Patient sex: M
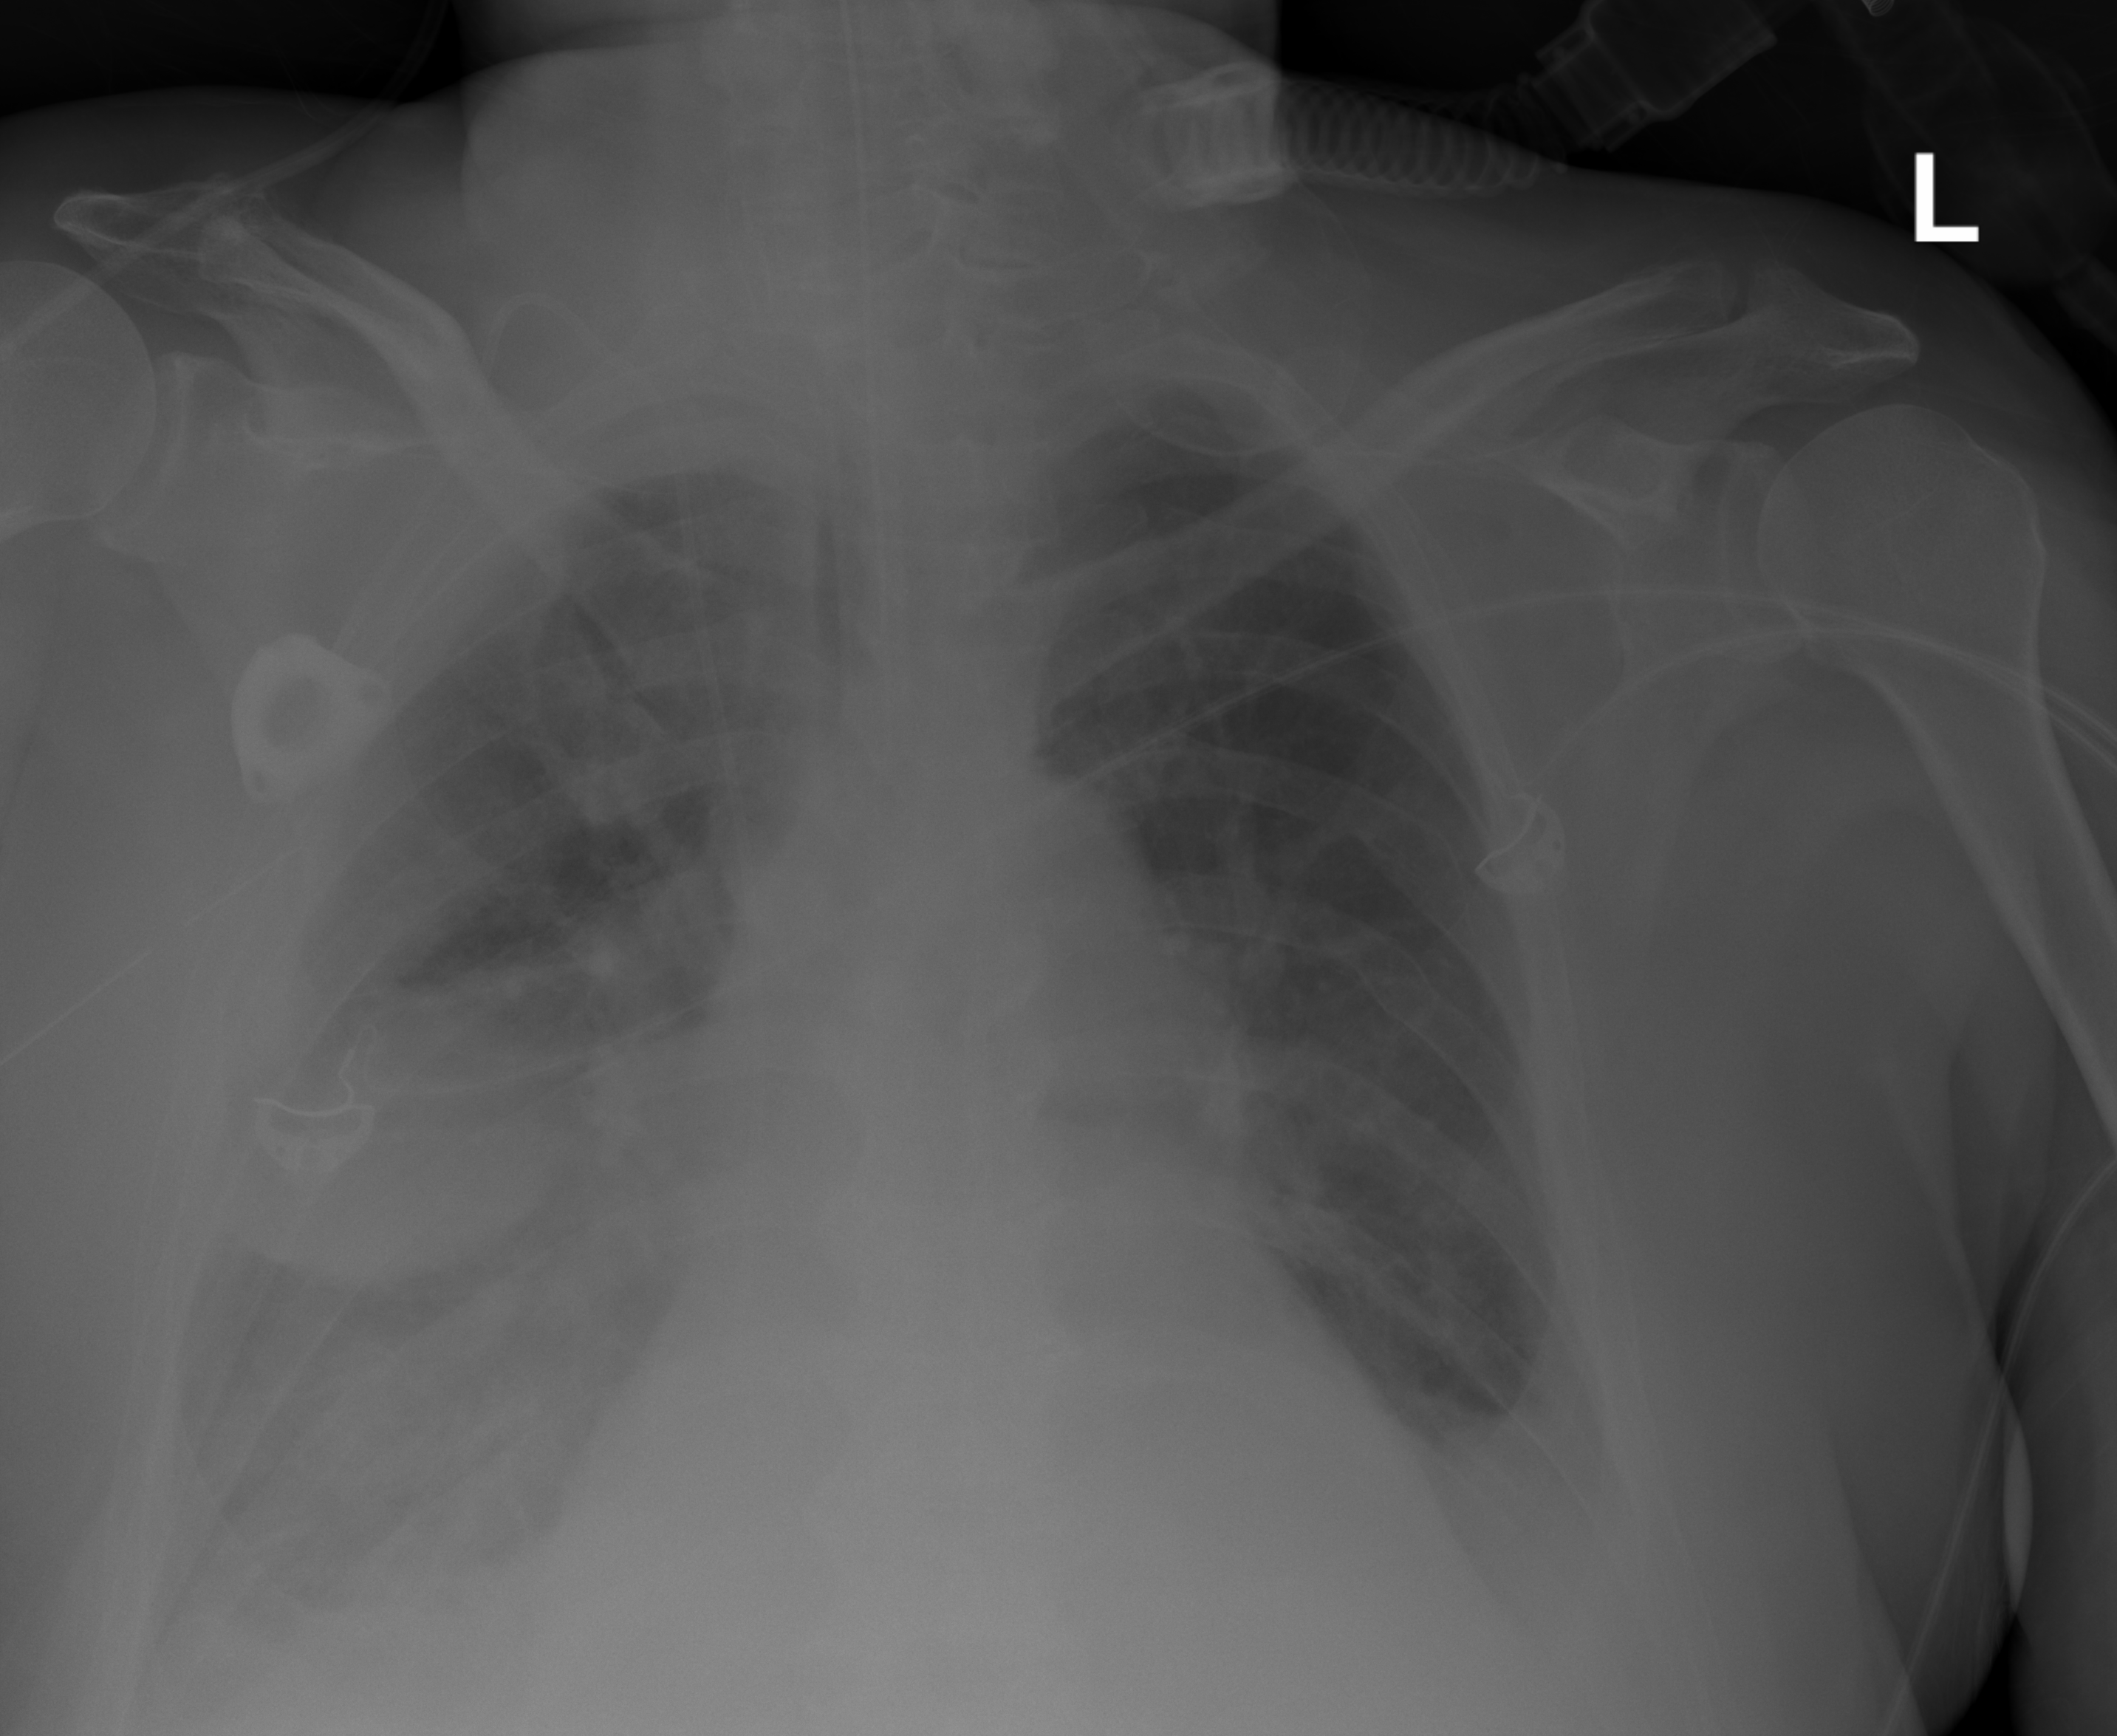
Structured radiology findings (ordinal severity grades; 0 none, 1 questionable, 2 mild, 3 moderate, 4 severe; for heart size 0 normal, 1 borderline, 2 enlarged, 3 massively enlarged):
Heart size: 2
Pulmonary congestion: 2
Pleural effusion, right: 2
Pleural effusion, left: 2
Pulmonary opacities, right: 2
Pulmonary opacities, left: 0
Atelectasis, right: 3
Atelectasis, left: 2